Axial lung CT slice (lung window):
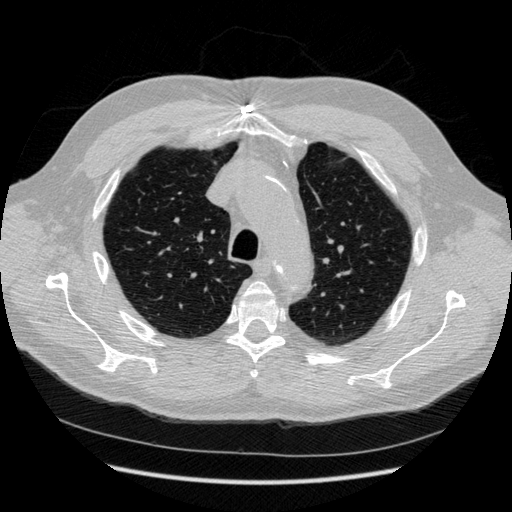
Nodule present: no